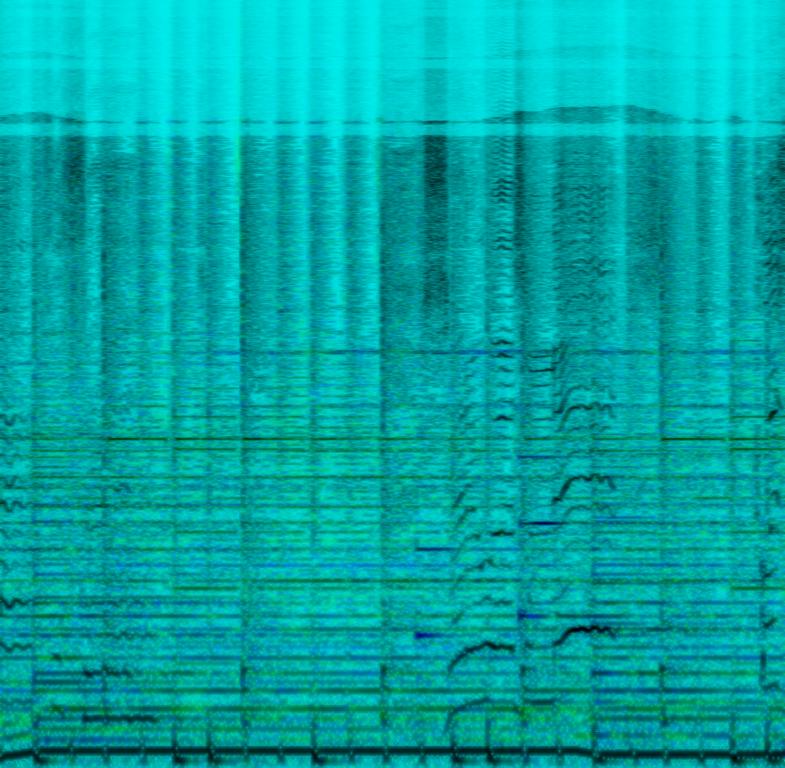
A male singer sings this poignant love song. The song is medium tempo with a steady drumming rhythm, strong bass line, keyboard accompaniment, guitar accompaniment and percussion hits. The song is emotional and romantic. The song audio quality is bad.